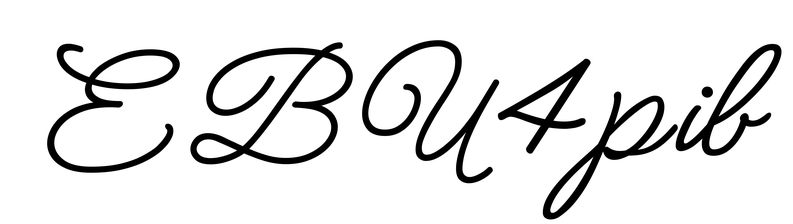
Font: MeowScript-Regular